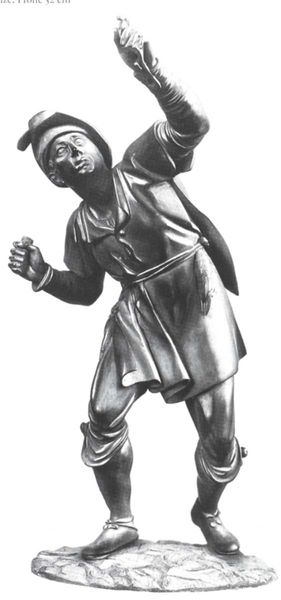
Titel: Vogelfänger
Künstler: Giovanni da Bologna
Schlagwörter: hand, mann, hut, blick, gürtel, tuch, tanz, hose, jung, kappe, mütze, arm, augen, falten, kleidung, sehen, sockel, stehen, figur, gewand, pose, skulptur, statue, bewegt, schrift, schuhe, angst, bronze, plastik, platte, rodin, zeigen, bauer, foto, oben, eisen, zinn, fuss, scheibe, kittel, beugen, dynamisch, erhoben, gehend, gebückt, tänzer, joker, suche, abguss, erstaunen, zeigend, gebeug, rug, deutend, verwundert, hanfd, ot, dutend